Interaction volume radius: 5 \u00c5
Interaction volume height: 10 \u00c5
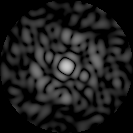
Disorder parameter: 0.8363